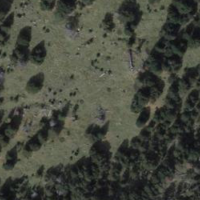
EUNIS habitat code: 31
Species observed at this site:
Hesperia comma
Erebia tyndarus
Anthus trivialis
Lophophanes cristatus
Phoenicurus phoenicurus
Nucifraga caryocatactes
Erebia melampus
Chersotis cuprea
Turdus merula